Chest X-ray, AP view. Patient: 55 years old, sex M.
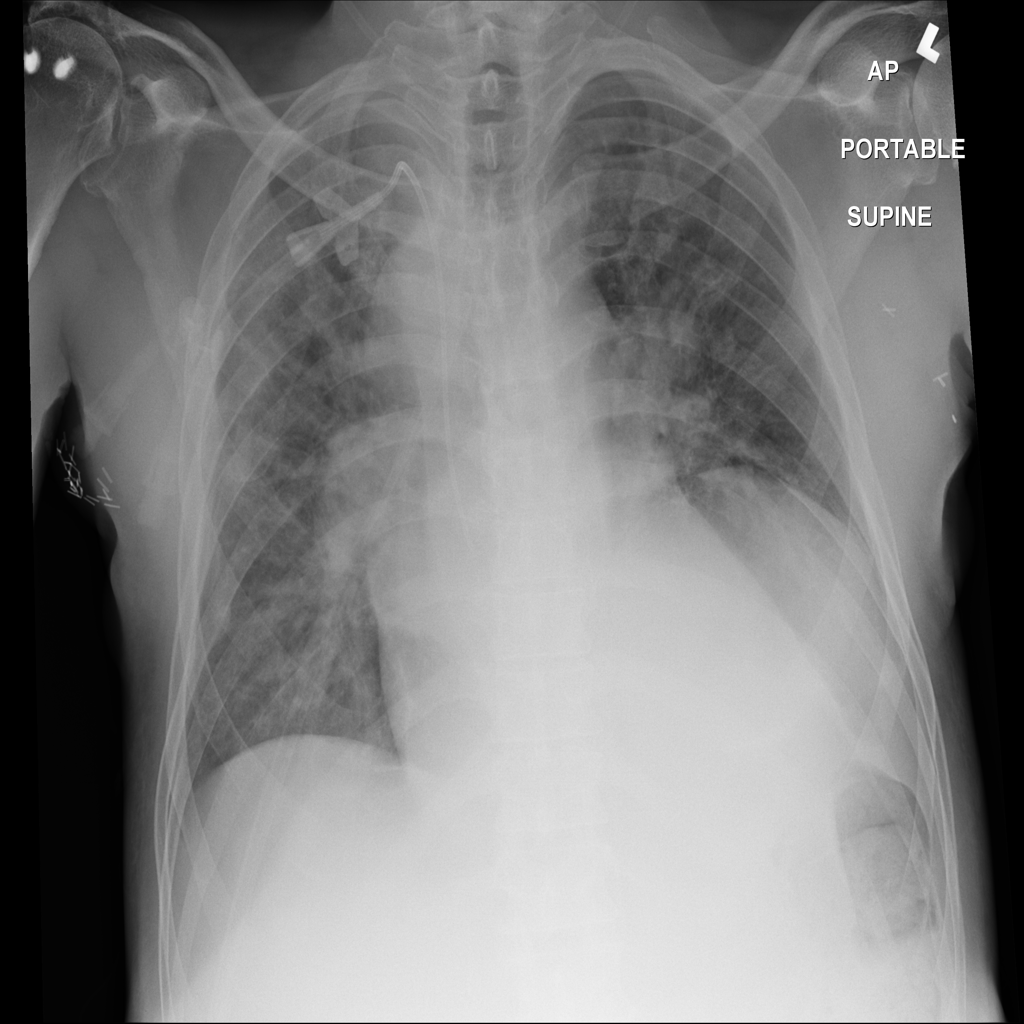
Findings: Infiltration, Nodule